Question: I want to know whether javascript is by default UTF-8 compliant or not. If no, then how to make it UTF-8 compliant.
I am sharing you the snapshot, i have used german charterers in input type email as : abgdezeth in the image shown below, which when entered shows ok, but after the request is made to java to save this value in database, the value in this field shows unknown charterers.

Is this javascript issue or java issue ..
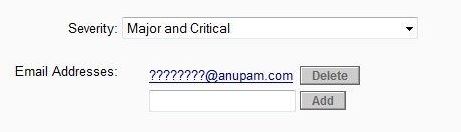
Answer: javascript supports unicode.
Proof:
'''
ono=/'m')no~+-+//*''*/<URL>;
'''
<URL>
The above code prooves that js indeed supports unicode. The above code alerts "Hello World" and is taken from <URL>
So, it is not js' fault. Fault is somewhere else, or the system is unable to show those characters.